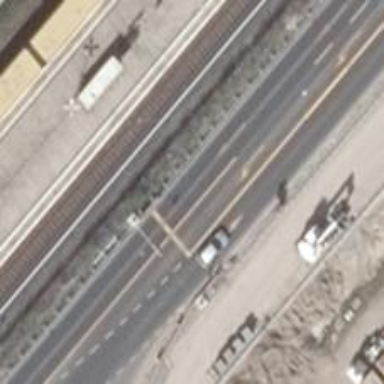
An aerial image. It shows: Primary motorway with asphalt surface. There are no sidewalks.